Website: bh-photo
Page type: gifting
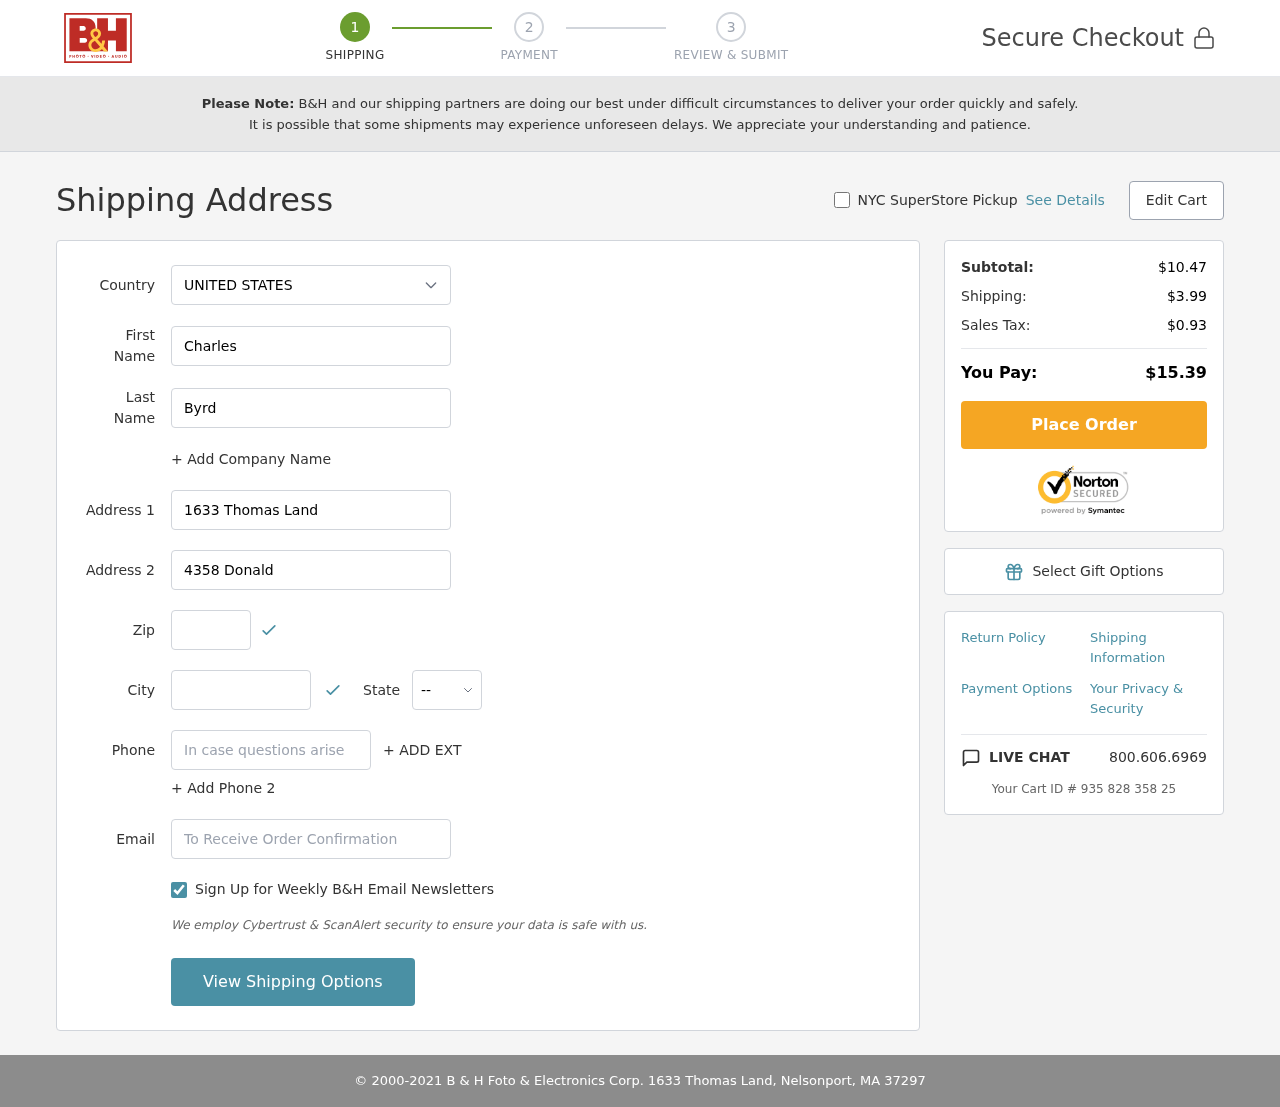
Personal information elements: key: PII_CITY
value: Nelsonport
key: PII_COUNTRY
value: United States
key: PII_EMAIL
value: cbyrd@yahoo.com
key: PII_FIRSTNAME
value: Charles
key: PII_LASTNAME
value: Byrd
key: PII_PHONE
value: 6346987333
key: PII_POSTCODE
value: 37297
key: PII_STATE_ABBR
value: MA
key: PII_STREET
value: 1633 Thomas Land
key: PII_STREET2
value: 4358 Donald Neck Apt. 037
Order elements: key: ORDER_SUBTOTAL
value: $10.47
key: ORDER_SHIPPING_COST
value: $3.99
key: ORDER_TAX
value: $0.93
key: ORDER_TOTAL
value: $15.39
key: ORDER_ID
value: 935 828 358 25